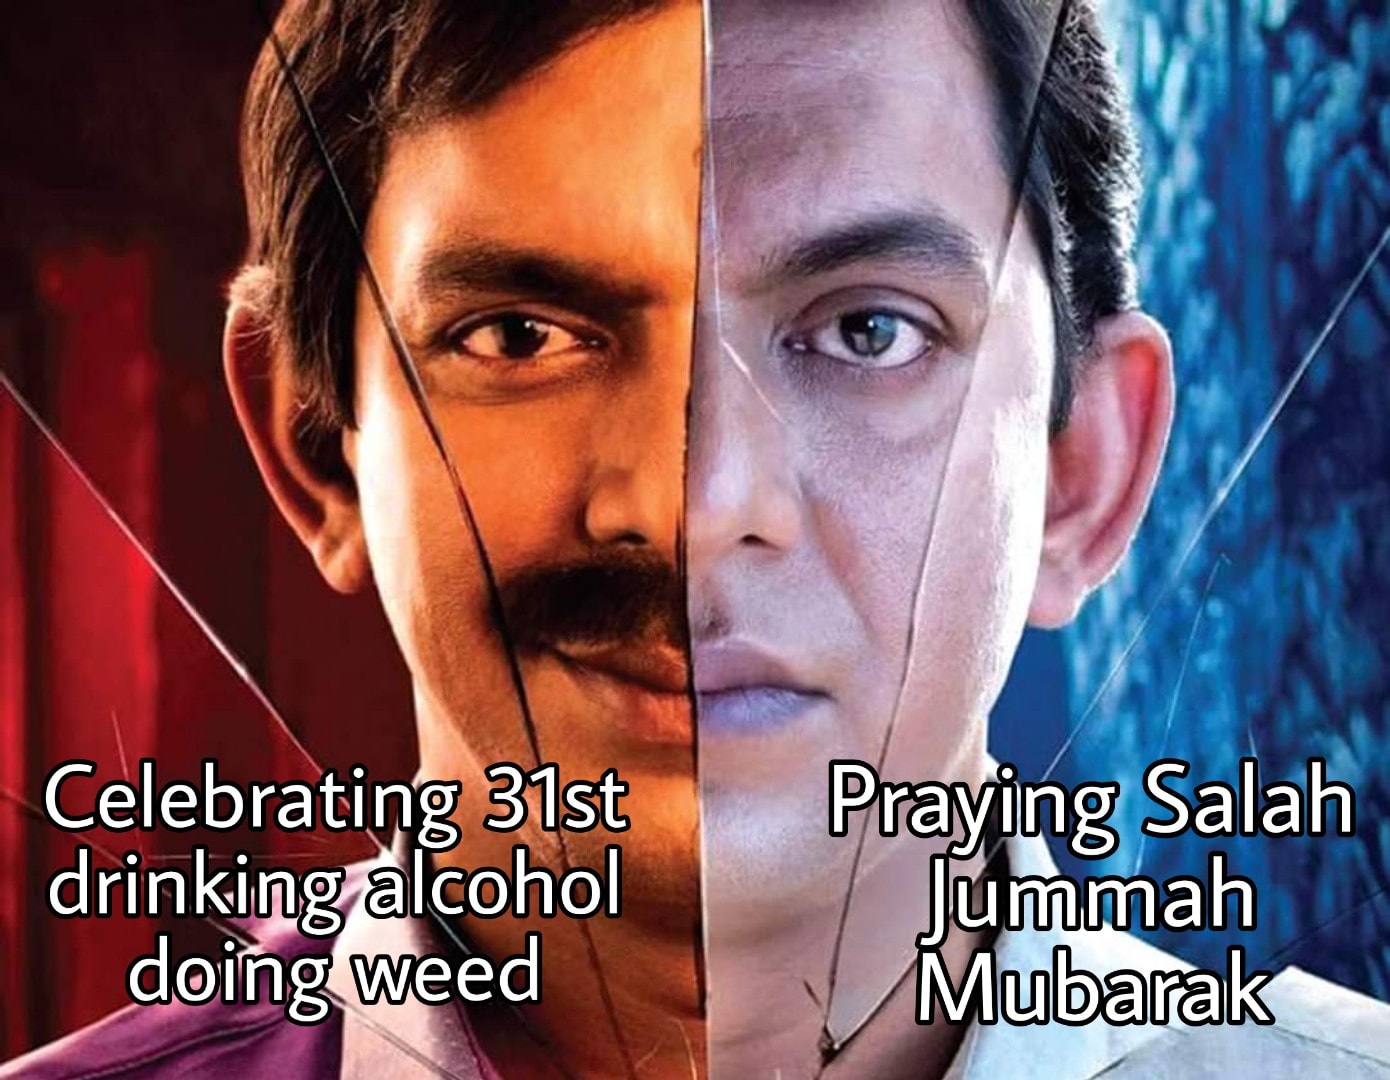
Caption: Celebrating 31st drinking alcohol doing weed     Praying Salah Jummah Mubarak
Label: non-hate